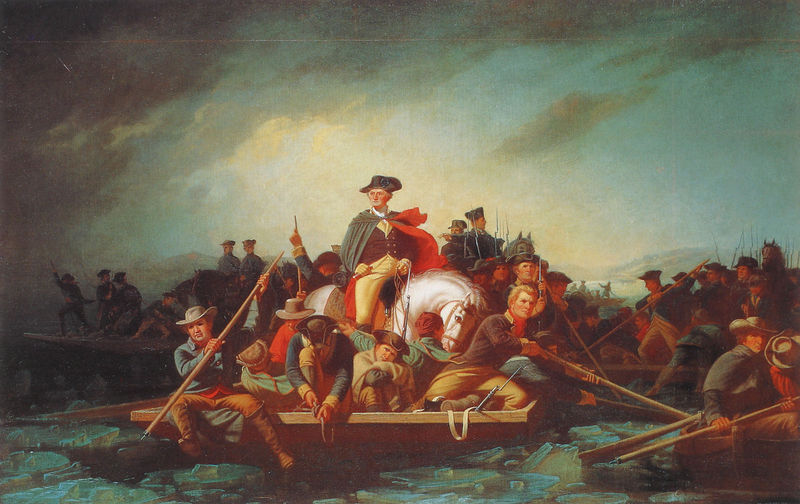
Titel: Washington crossing the Delaware
Künstler: George Caleb Bingham
Institution: Norfolk, The Chrysler Museum
Schlagwörter: blau, himmel, meer, wasser, menschen, see, frankreich, hüte, männer, eis, boot, boote, pferd, ruder, romantik, sturm, soldaten, waffen, waffe, matrose, napoleon, kanonen, usa, admiral, gewehre, überfahrt, washington, matroze